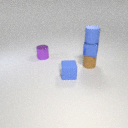
small brown rubber cylinder below small blue metal cube